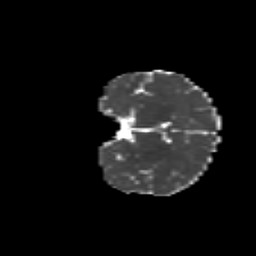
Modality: MD
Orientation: coronal
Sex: male
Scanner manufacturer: siemens
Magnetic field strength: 3 T
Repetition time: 5 s
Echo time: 0.071 s